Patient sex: M
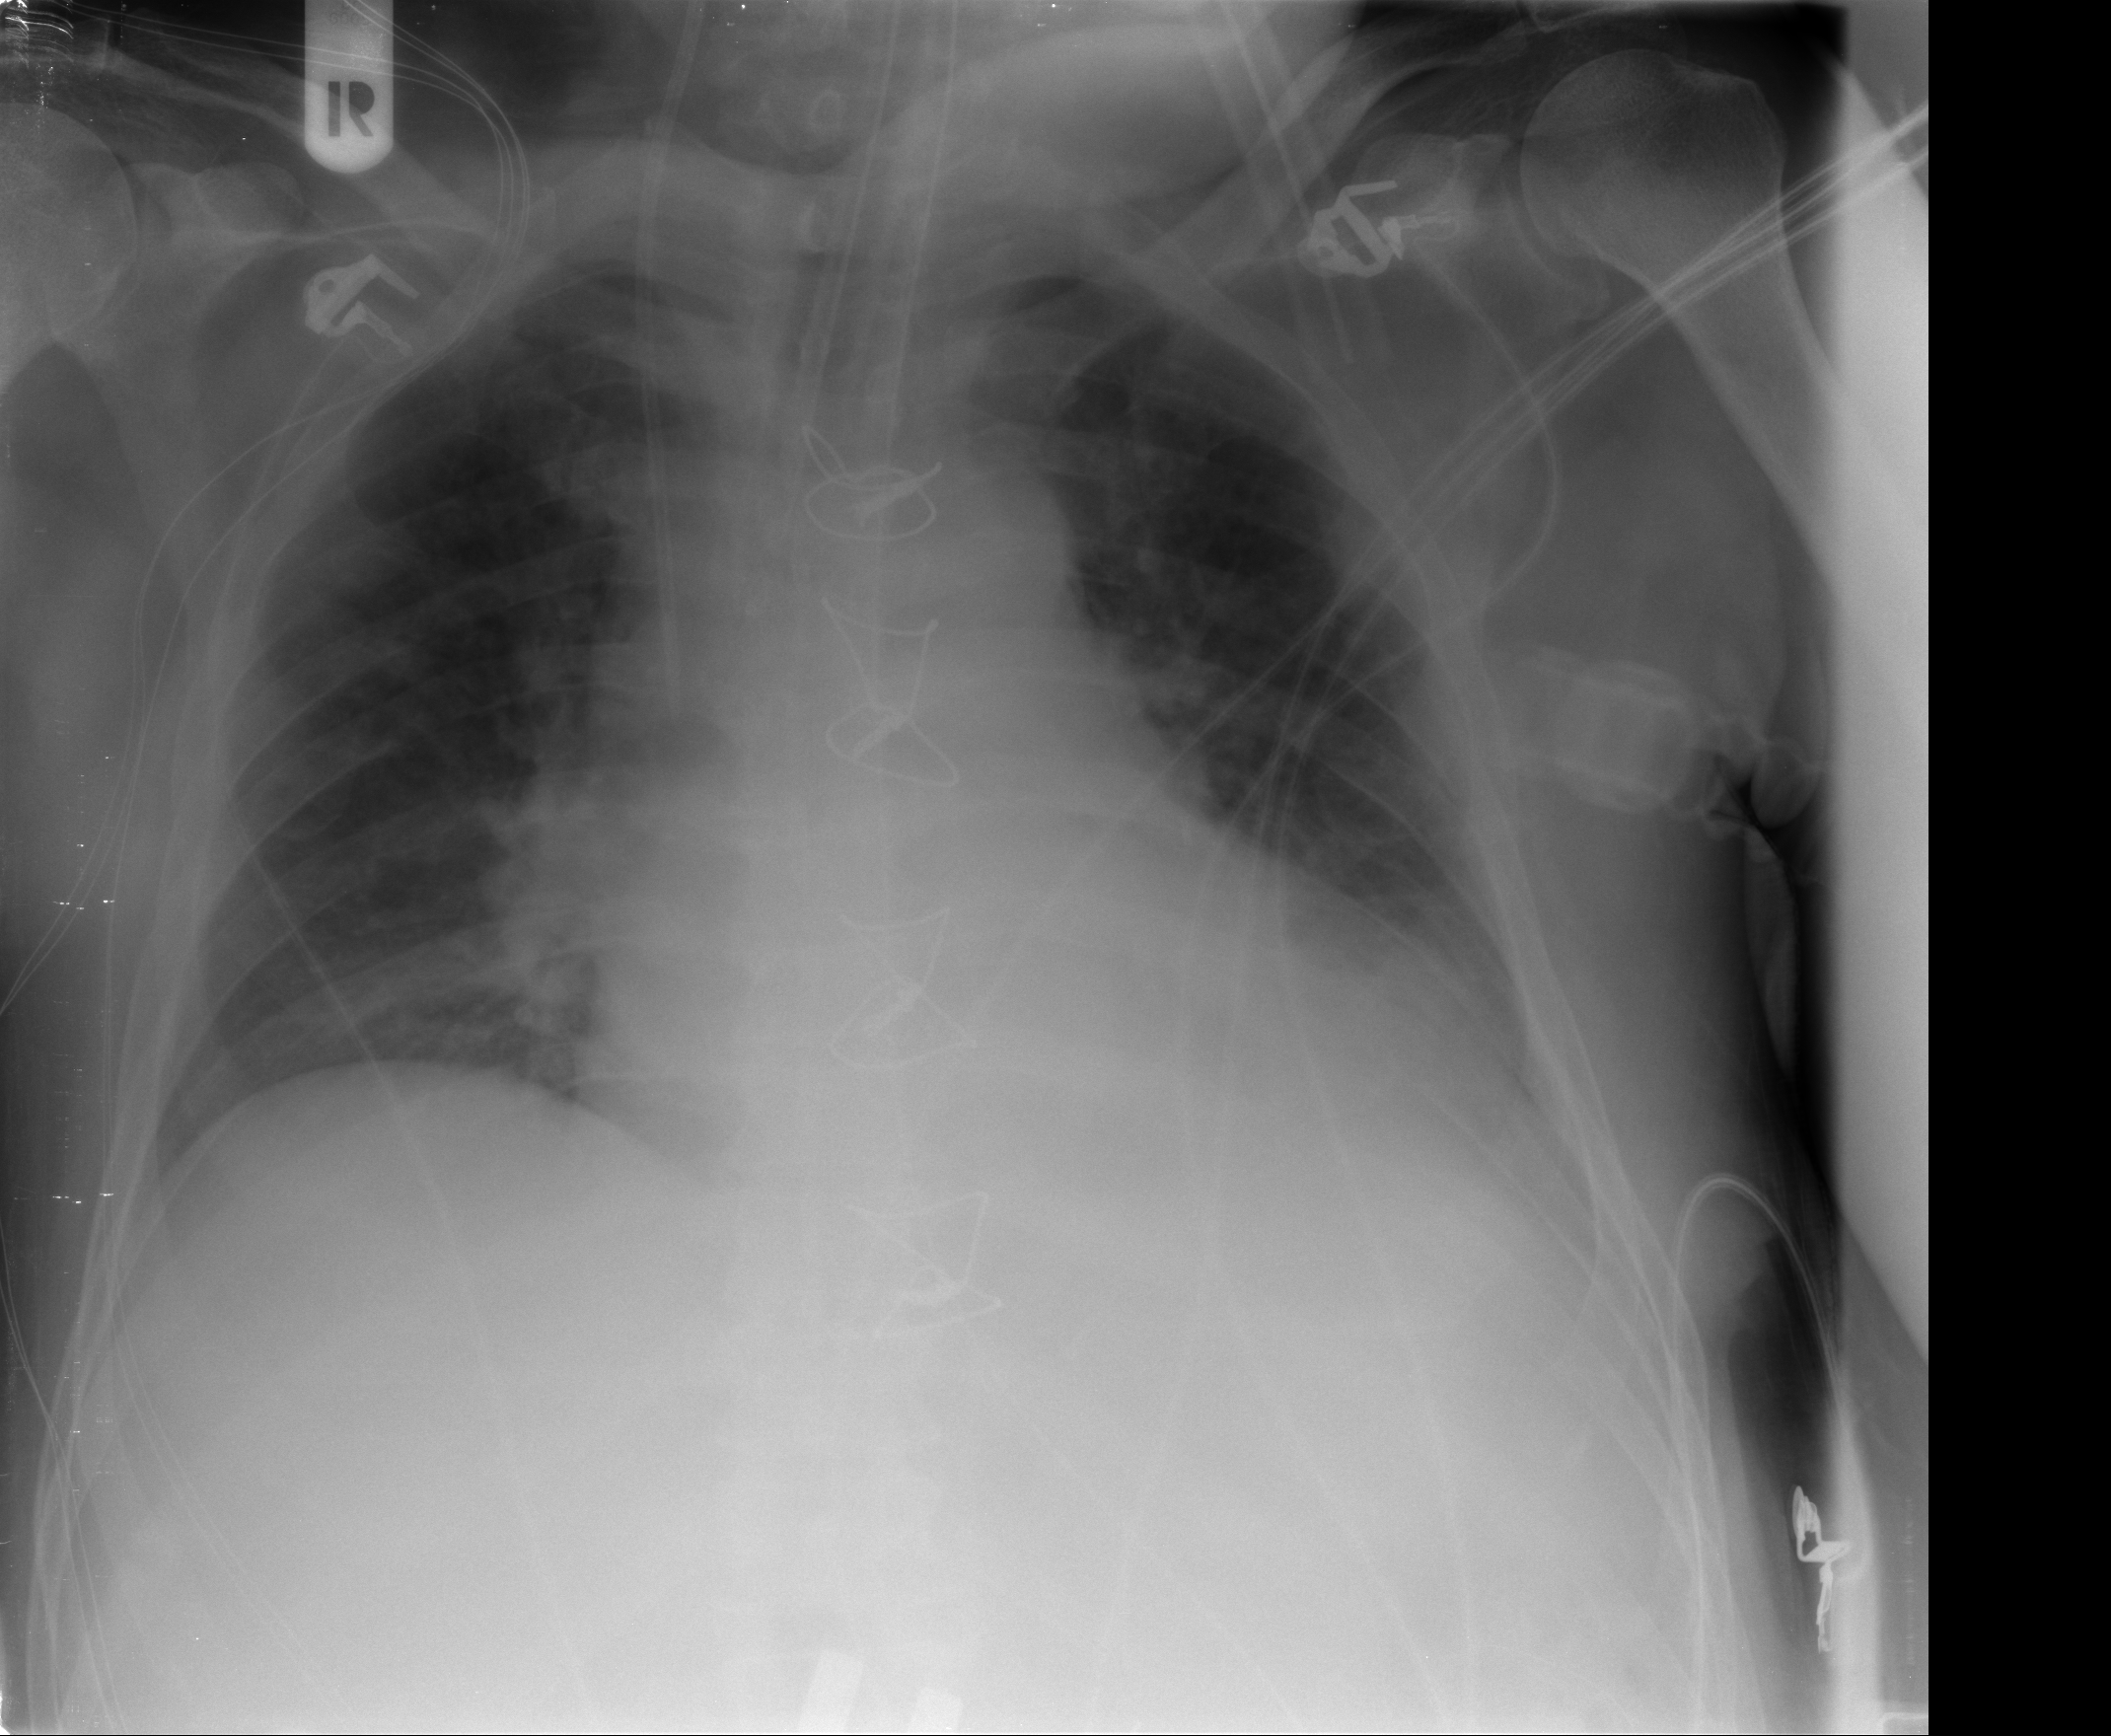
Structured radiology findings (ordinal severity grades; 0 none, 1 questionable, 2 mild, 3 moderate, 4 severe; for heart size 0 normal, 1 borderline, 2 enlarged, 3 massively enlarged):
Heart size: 3
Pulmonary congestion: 3
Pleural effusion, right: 1
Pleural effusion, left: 2
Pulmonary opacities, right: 1
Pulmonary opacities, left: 0
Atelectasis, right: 2
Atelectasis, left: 2